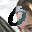
Label: 0